Field crop: maize
Growth stage: 2
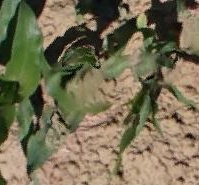
Species: maize